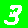
Digit: 3